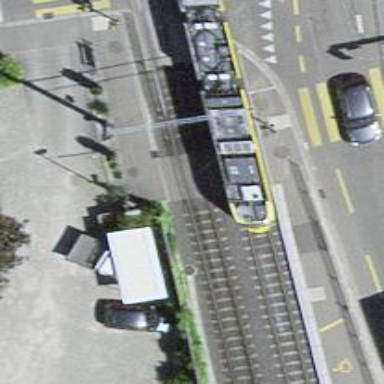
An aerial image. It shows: Railway crossing with traffic signals and lights.